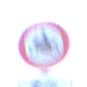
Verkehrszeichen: VerbotKraftraeder
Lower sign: RichtungsangabeDurchPfeile2
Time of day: SunriseSunset
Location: Outdoor (Suburban)
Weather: PartlyCloudy
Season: NotSpecified
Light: Natural